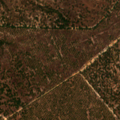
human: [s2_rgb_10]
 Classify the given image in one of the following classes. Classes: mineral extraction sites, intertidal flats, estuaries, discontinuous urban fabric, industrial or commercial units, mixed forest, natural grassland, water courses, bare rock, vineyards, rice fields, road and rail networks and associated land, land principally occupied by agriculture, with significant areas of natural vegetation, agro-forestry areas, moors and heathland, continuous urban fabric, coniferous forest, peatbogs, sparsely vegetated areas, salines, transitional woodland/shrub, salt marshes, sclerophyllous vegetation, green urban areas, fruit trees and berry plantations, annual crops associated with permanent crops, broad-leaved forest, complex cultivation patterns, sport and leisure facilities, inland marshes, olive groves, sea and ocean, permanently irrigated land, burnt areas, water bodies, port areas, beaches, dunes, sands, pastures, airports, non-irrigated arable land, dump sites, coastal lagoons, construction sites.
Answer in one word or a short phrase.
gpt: broad-leaved forest, transitional woodland/shrub